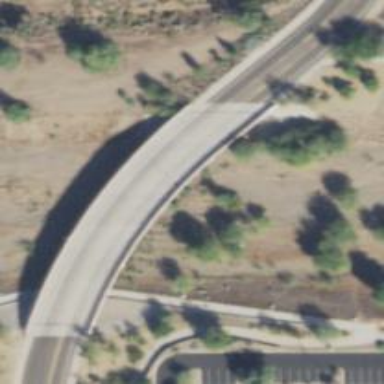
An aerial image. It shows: Bridge over cycleway.